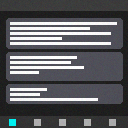
Screen state: on